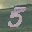
Label: 5